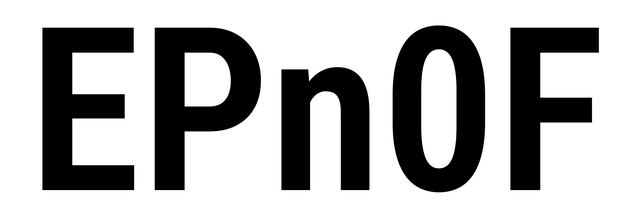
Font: Roboto_Condensed_SemiBold